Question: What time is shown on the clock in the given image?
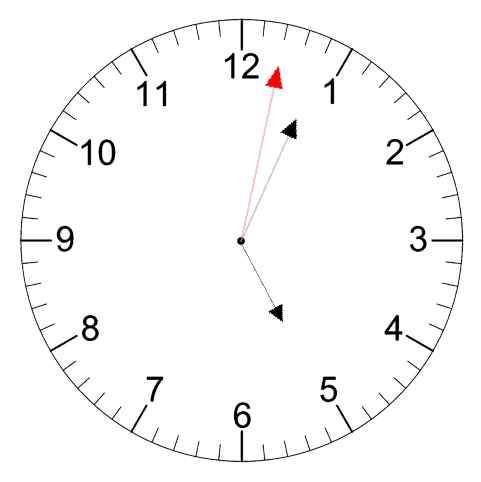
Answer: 05:04:02